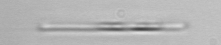
Label: Leptocylindrus